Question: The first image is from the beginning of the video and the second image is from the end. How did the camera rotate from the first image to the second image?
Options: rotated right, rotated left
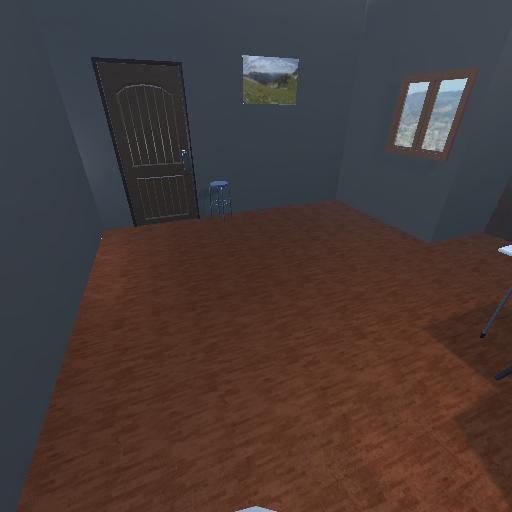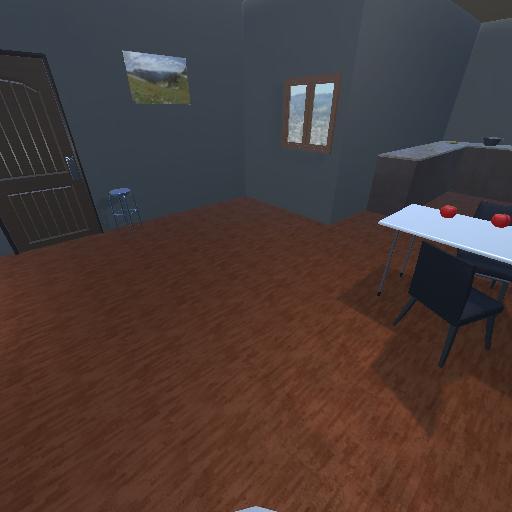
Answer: rotated right